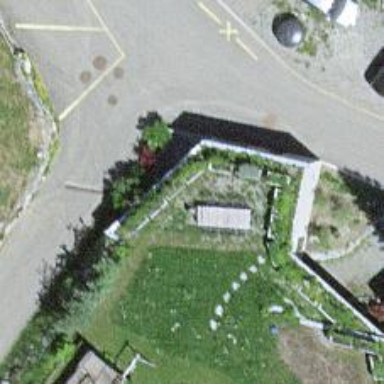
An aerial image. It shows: Toilets are available here.